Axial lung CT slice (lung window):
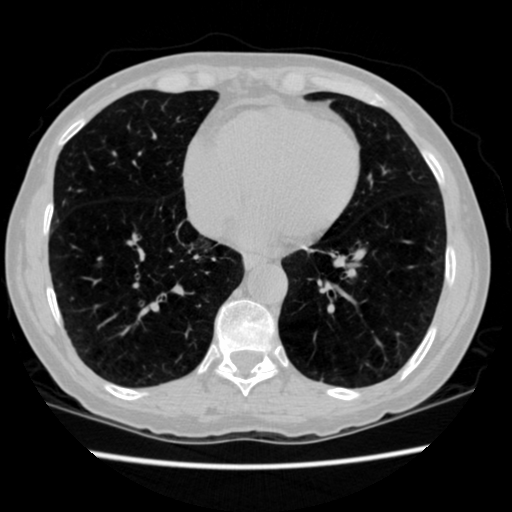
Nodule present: no